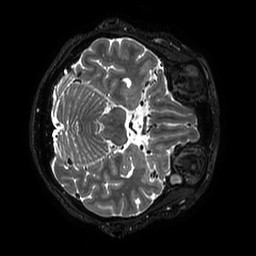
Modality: T2w
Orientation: axial
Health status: ill
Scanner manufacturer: philips
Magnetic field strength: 3 T
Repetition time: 2.5 s
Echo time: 0.331 s